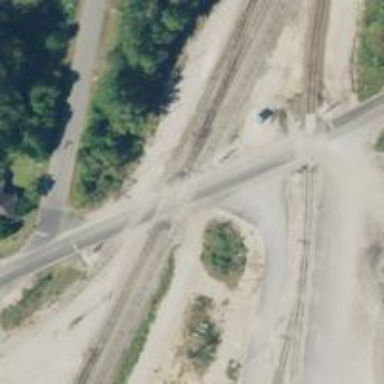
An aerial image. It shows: Railway level crossing.